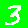
Digit: 3